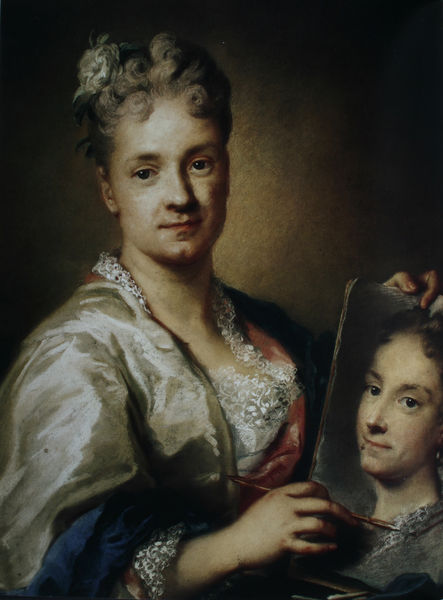
Titel: Selbstporträt mit einem Porträt ihrer Schwester (Ausschnitt)
Künstler: Rosalba Carriera
Standort: Florenz
Institution: Galleria degli Uffizi
Schlagwörter: blau, dunkel, gemälde, hand, kopf, mann, rubens, schatten, weiß, menschen, ocker, ausschnitt, blume, braun, brust, busen, finger, frau, frisur, grau, haar, hell, hintergrund, kleid, licht, mund, nase, ohr, profil, schmuck, zeichnung, blick, dame, rot, beige, mode, alt, augen, barock, bluse, gesicht, mensch, spitze, ärmel, bild, bildnis, hals, portrait, porträt, spiegel, haare, stoff, dekolletee, kinn, lippen, locken, rosa, seide, traurig, kostum, farben, dick, grübchen, brauen, glanz, maler, malerin, nachdenklich, rüschen, selbstporträt, stola, doppelportrait, denken, rechteck, künstler, selbstbildnis, leinwand, schwester, künstlerin, malen, pinsel, braue, selbstportrait, halbprofil, zeichnen, versonnen, maskulin, bild im bild, kopfschmuck, wess, doppelt, gepudert, protrait, graue haare, malend, hintergrung, ebenbild, herb, rechteckt, seid, selpstportrait, oelgemaelde, bildermalerin, wuest, shirin david, graue haare#, blunme